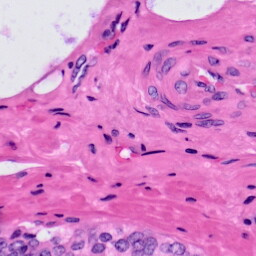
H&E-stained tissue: Prostate